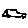
Label: car